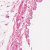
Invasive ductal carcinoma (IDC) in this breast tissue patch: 0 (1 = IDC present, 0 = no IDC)